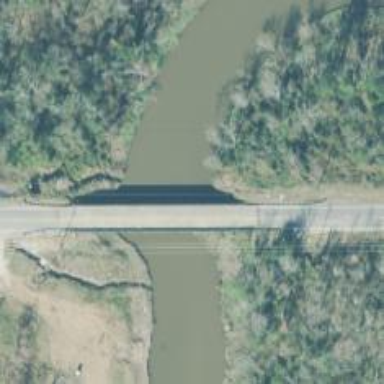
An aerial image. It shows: Tertiary road passing over bridge.